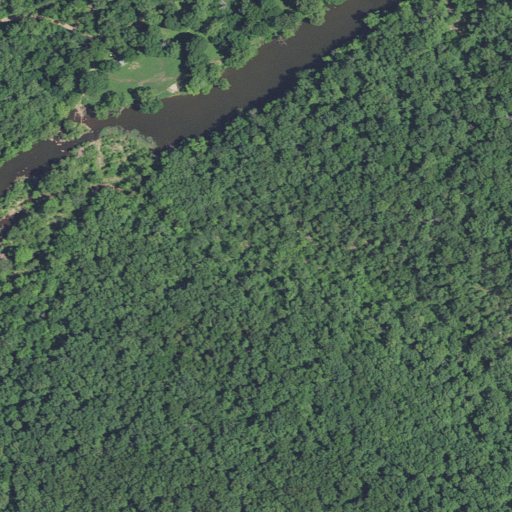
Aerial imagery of valley in Missouri named Wildcat Hollow containing deciduous forest, open water, woody wetlands, herbaceous wetlands, and open development